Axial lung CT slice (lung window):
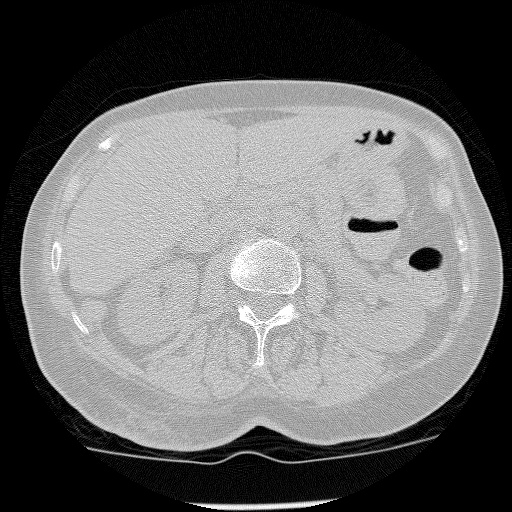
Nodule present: no